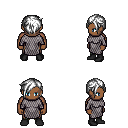
a pixel art fantasy rpg character, male body template, human, dark skin, chain mail, teal pants, white pixie cut hairstyle, black shoes, four views (front, back, left, right), 2x2 character sprite sheet, small pixel art, hard edges, no anti-aliasing